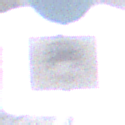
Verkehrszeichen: MehrfachbesetzePersonenkraftwagenFrei
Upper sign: Busssonderstreifen
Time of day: Midday
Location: Roofed (Special)
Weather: Overcast
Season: NotSpecified
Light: Natural